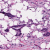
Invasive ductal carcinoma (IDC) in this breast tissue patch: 1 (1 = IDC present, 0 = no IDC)